Question: I have a legend whose text I'm trying to make bold. However, I want only that text to be bold which is active, like in the case below, I have 3 circles, one of which is filled in black color. That text is currently active.
However how can i make the even the text bold, so that I could get rid of the circle and just use the text to highlight the label that is active?

I tried removing the 'circle' node from the 'nv-legend', it removed the circle node but didnt quite work with bold text:
'''
var intervalControls = graph.select('.nv-wrap g')
.append('g')
.attr('class', 'nv-intervalWrap');
var controls = nv.models.legend()
.height(30)
.color(['#444', '#444', '#444']);
intervalControls
.datum(controlsErrorData[interval])
.attr('transform', 'translate(-270,-50)')
.call(controls)
$('.nv-intervalWrap')
.find('g')
.find('.nv-series')
.find('.nv-legend-symbol')
.remove()
'''
Any ideas on how this can be achieved???
Thanks!
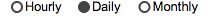
Answer: Try adding this to your CSS:
'''
// Keep the in-active controls font normal
.nv-controlsWrap .disabled text {
font-weight: normal !important;
}
// Make the active link bold
.nv-controlsWrap .nv-series text {
font-weight: 600;
}
'''
Hope it helps.